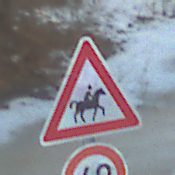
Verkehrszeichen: ReiterLinks
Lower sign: Geschwindigkeit40
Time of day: SunriseSunset
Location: Outdoor (Nature)
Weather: Clear
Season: Winter
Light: Natural